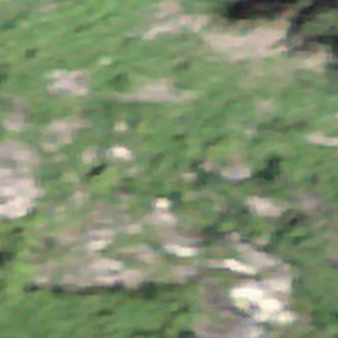
Label: other